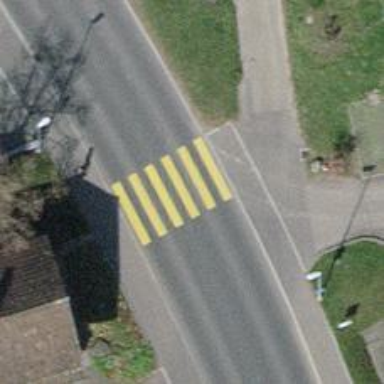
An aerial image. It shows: Zebra crossing on the road.